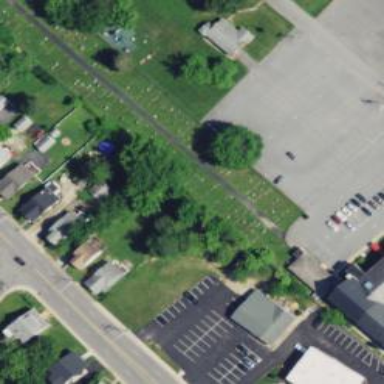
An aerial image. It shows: Cemetery.